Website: macys
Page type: gifting
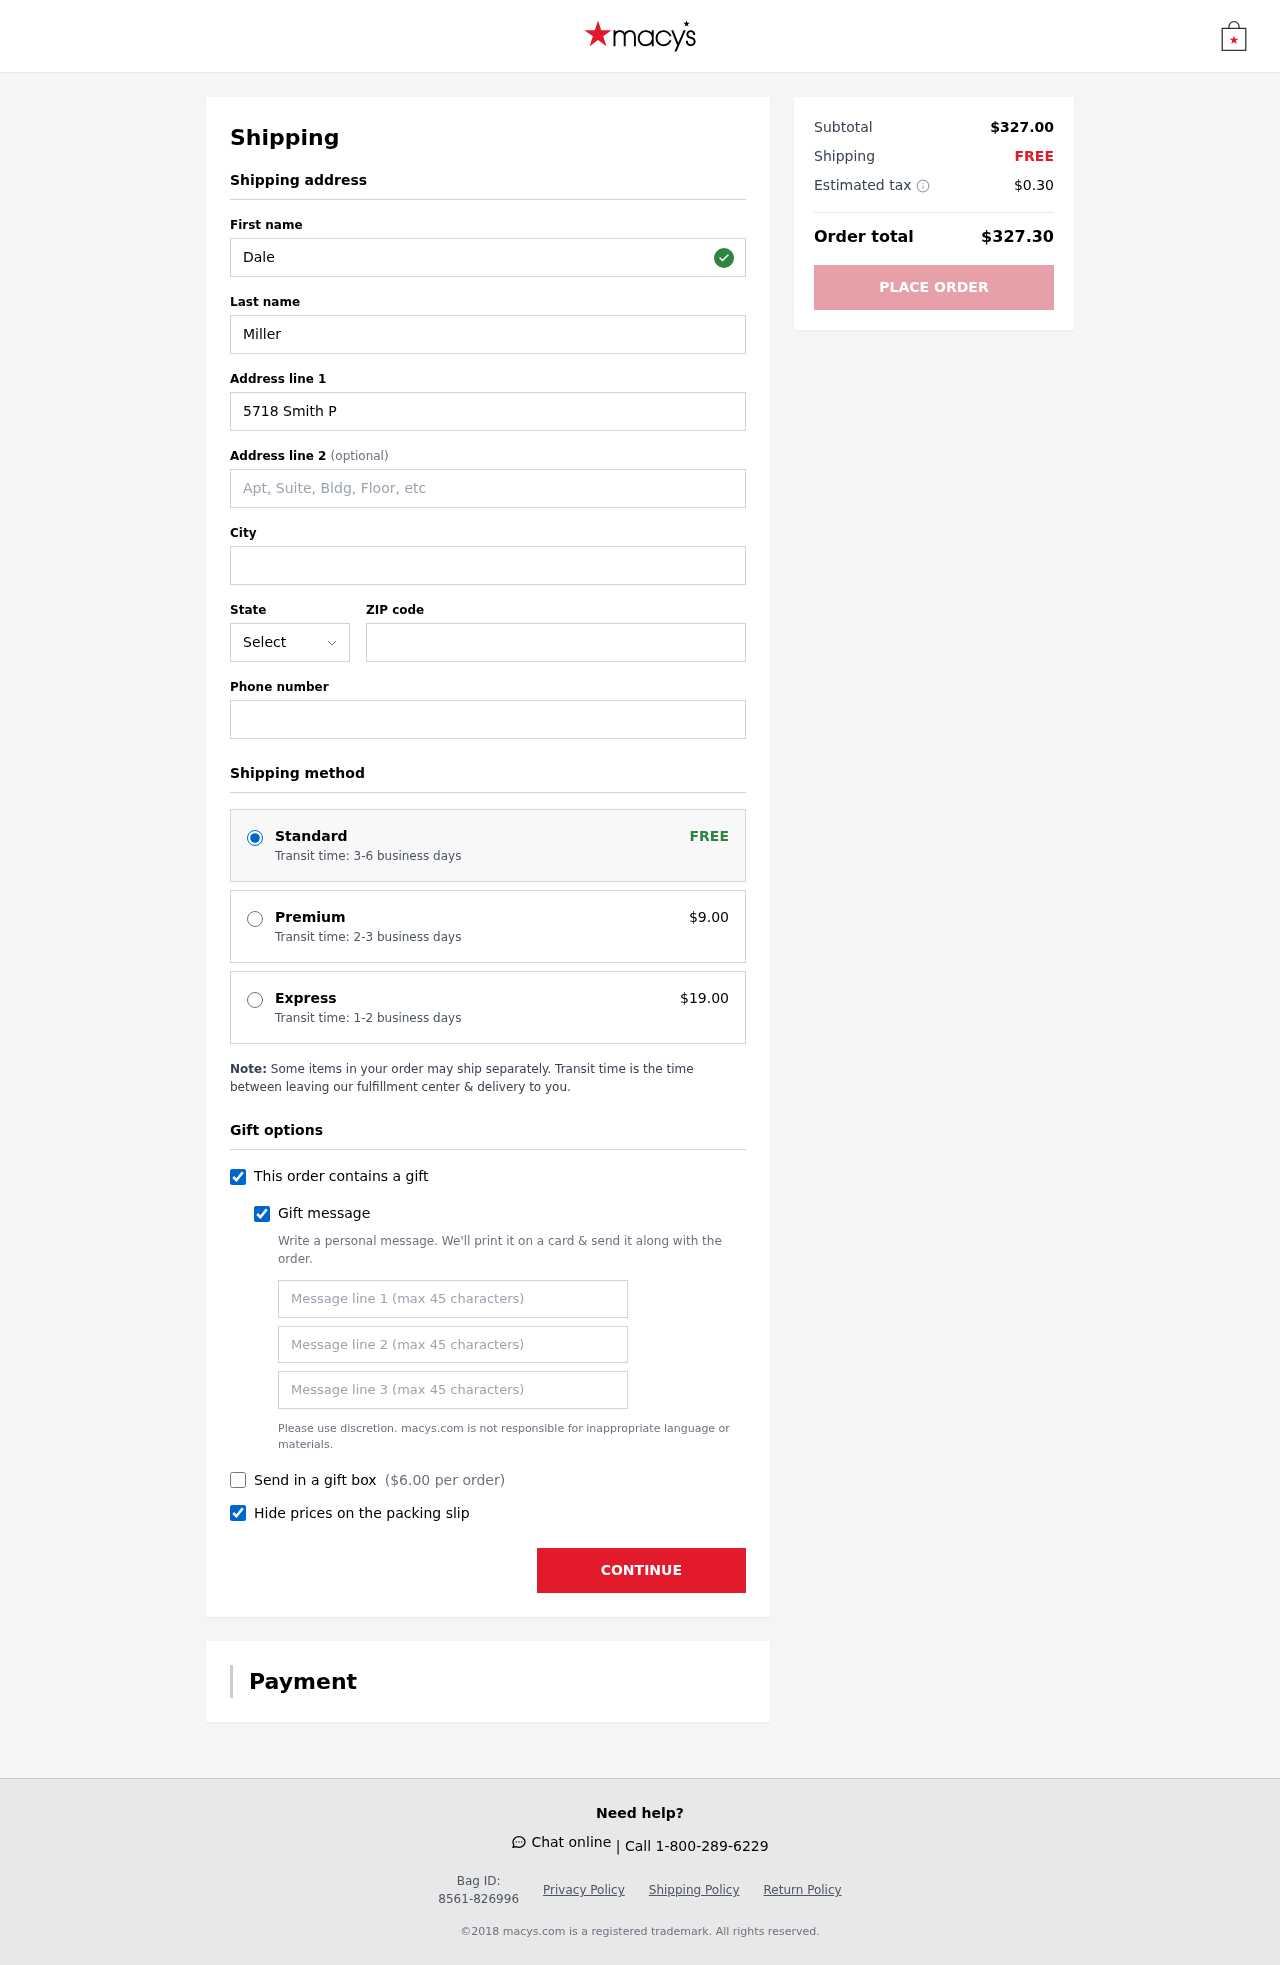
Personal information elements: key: PII_STATE_ABBR
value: ND
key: PII_FIRSTNAME
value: Dale
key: PII_LASTNAME
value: Miller
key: PII_STREET
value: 5718 Smith Pines
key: PII_STREET2
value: Suite 904
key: PII_CITY
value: Riversbury
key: PII_POSTCODE
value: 67706
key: PII_PHONE
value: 8257595058
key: PII_GIFT_MESSAGE
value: Hey Kimberly, I noticed you've been eyeing those stylish shoes, so I thought you’d love these! They’ll be perfect for adding a little flair to your wardrobe. Just wanted to brighten your day a bit!  Dale
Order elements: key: ORDER_SHIPPING_STANDARD
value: Transit time: 3-6 business days
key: ORDER_SHIPPING_PREMIUM
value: Transit time: 2-3 business days
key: ORDER_SHIPPING_PREMIUM_PRICE
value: $9.00
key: ORDER_SHIPPING_EXPRESS
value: Transit time: 1-2 business days
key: ORDER_SHIPPING_EXPRESS_PRICE
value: $19.00
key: ORDER_GIFT_BOX_PRICE
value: $6.00
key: ORDER_SUBTOTAL
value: $327.00
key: ORDER_SHIPPING_COST
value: FREE
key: ORDER_TAX
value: $0.30
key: ORDER_TOTAL
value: $327.30